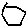
Label: hexagon